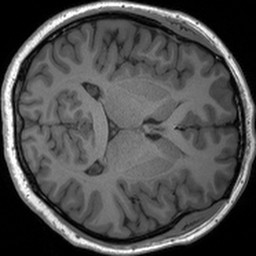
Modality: T1w
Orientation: axial
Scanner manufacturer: siemens
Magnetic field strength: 3 T
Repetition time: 1.54 s
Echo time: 0.00234 s